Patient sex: M
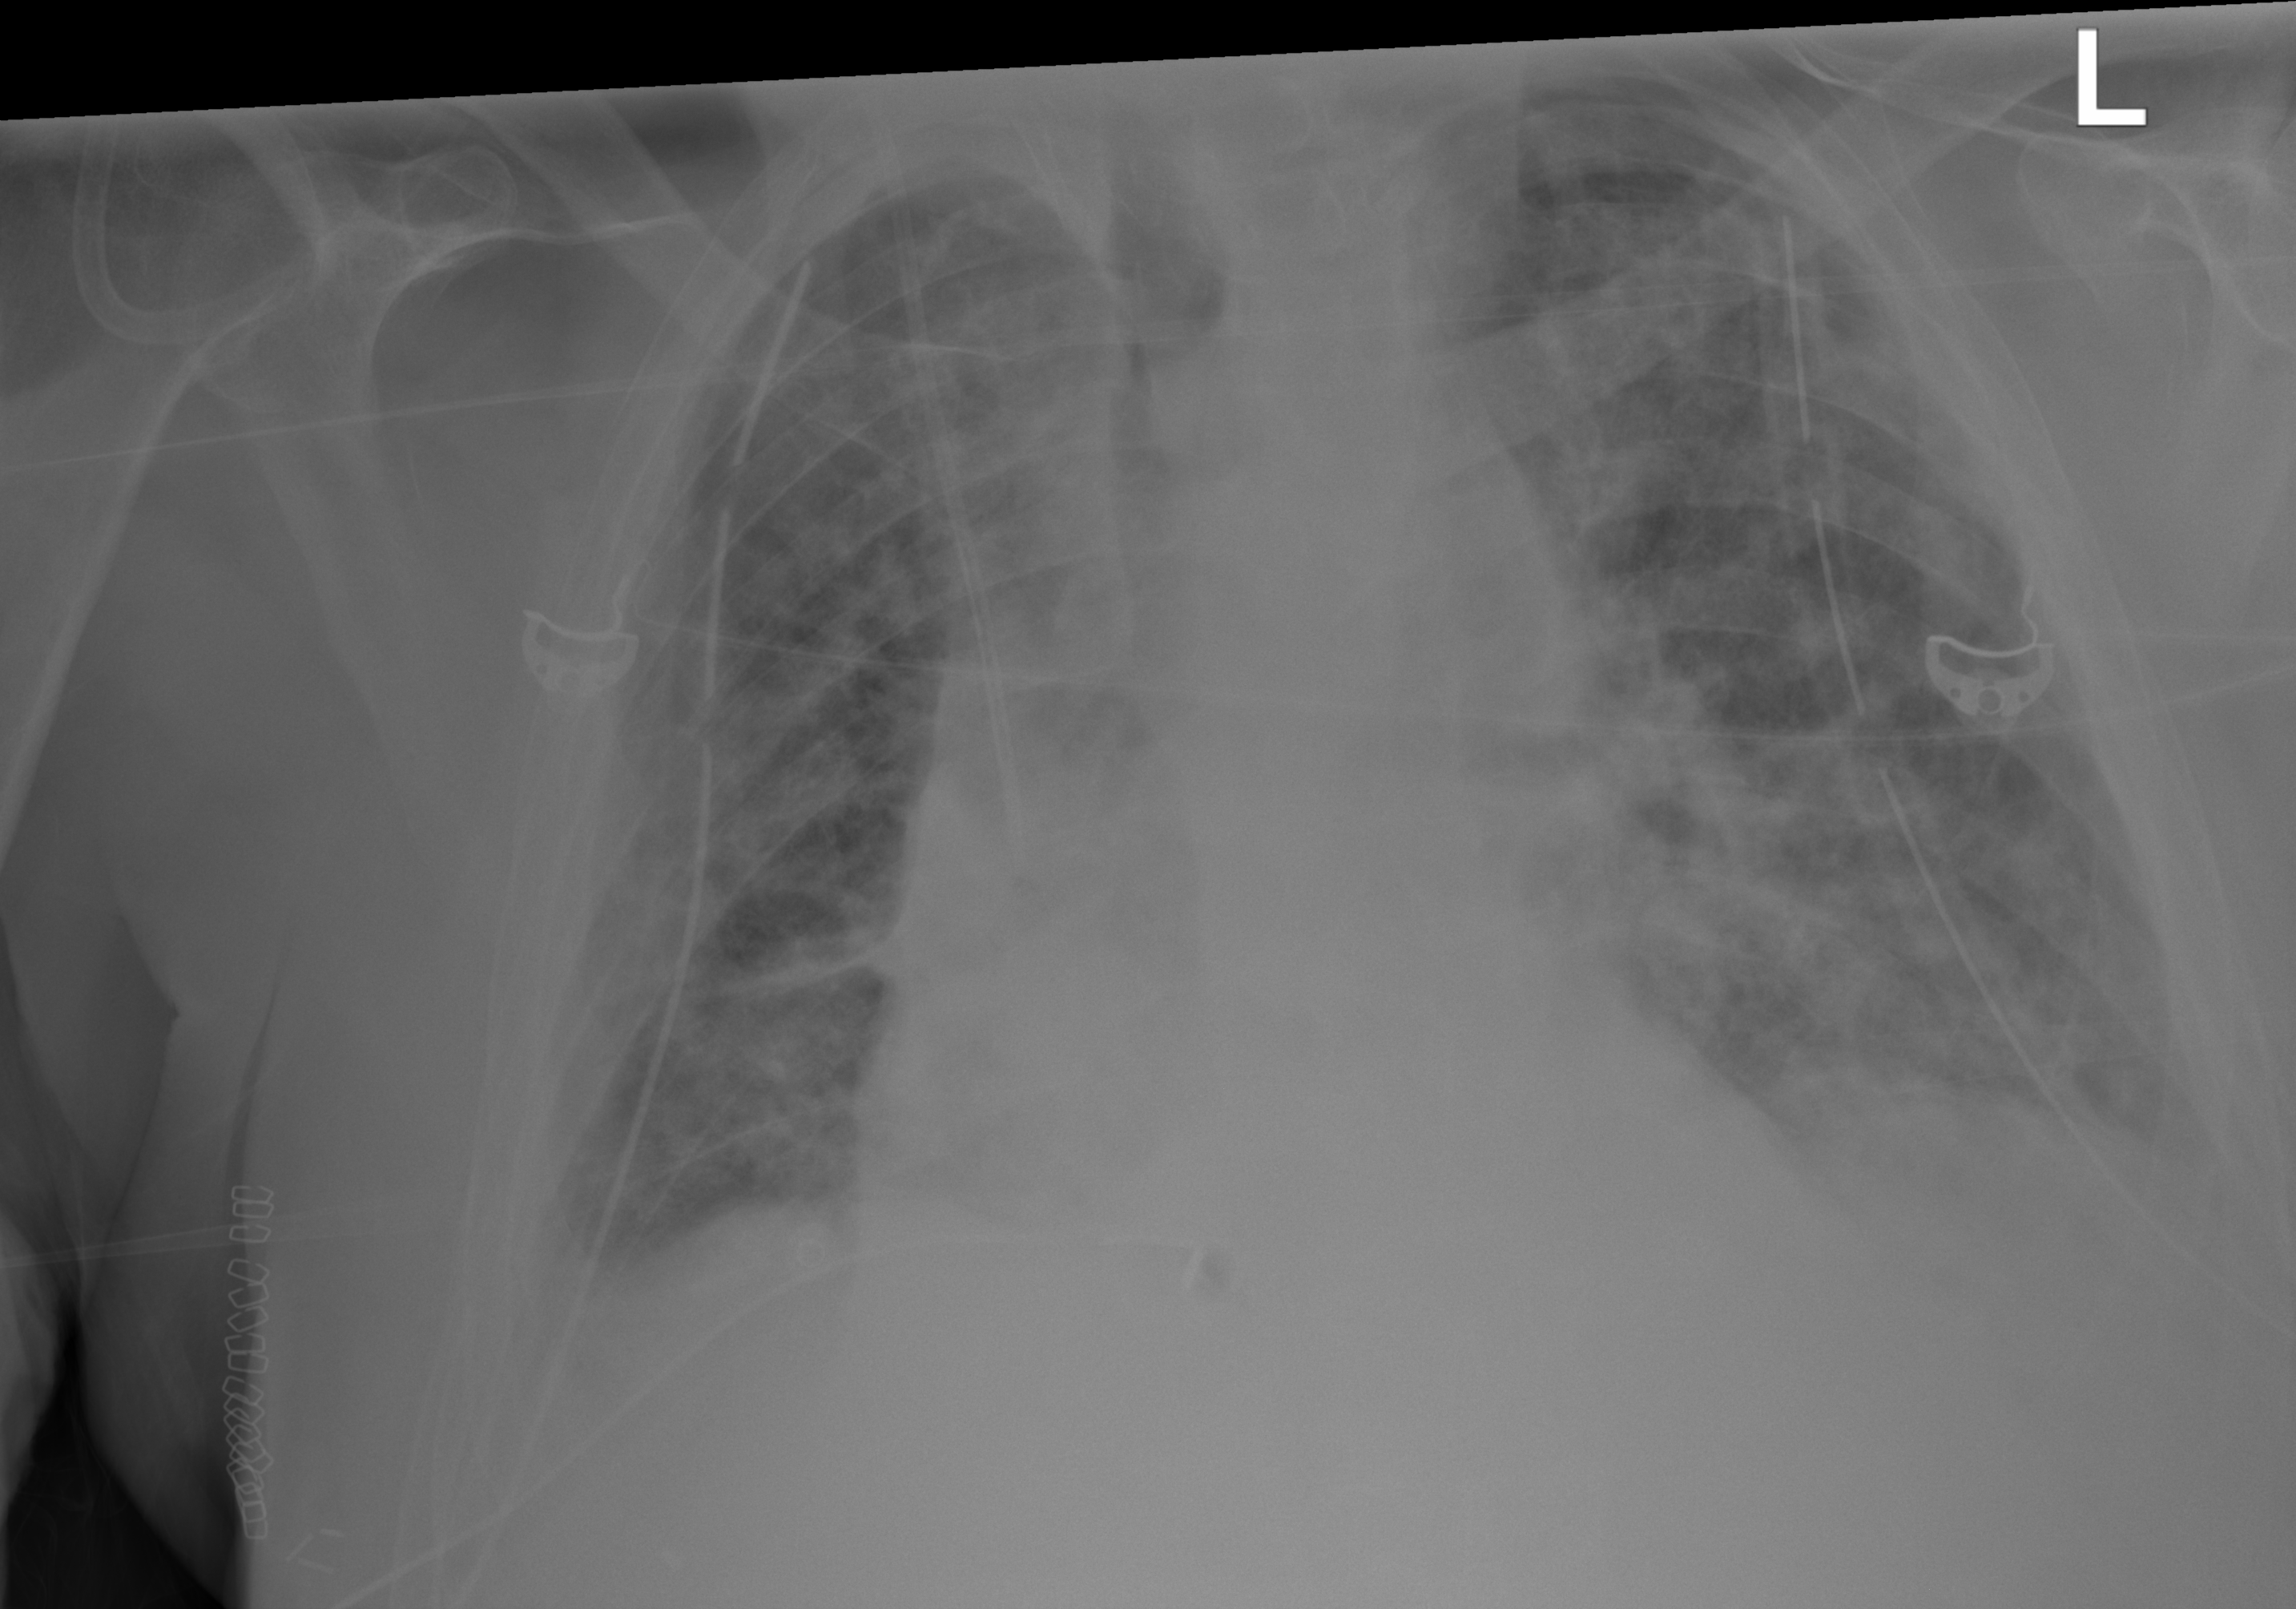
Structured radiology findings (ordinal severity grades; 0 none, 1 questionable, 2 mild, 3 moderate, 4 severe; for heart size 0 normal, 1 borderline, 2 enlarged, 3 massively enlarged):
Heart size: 2
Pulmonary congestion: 2
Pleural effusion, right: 2
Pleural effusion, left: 2
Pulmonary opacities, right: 3
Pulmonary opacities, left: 3
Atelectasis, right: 2
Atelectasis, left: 2